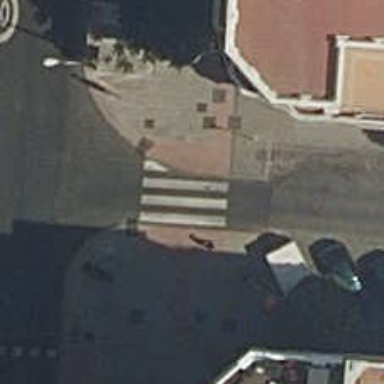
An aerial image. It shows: Marked crossing on the road.